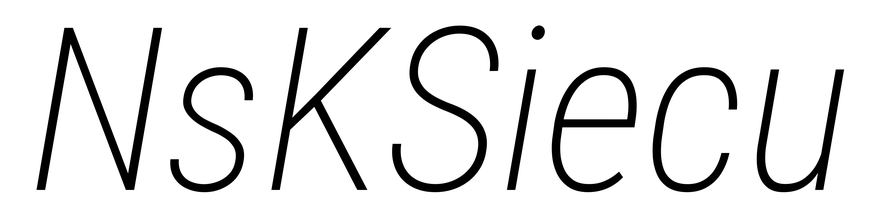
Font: Roboto-Italic_Condensed_ExtraLight_Italic